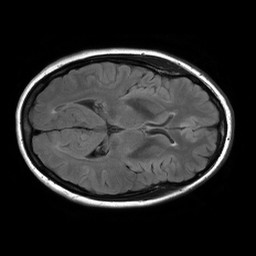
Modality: FLAIR
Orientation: axial
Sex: female
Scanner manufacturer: philips
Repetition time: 11 s
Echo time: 0.125 s